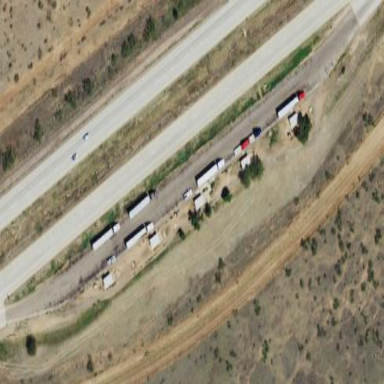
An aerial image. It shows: Rest area on the road.